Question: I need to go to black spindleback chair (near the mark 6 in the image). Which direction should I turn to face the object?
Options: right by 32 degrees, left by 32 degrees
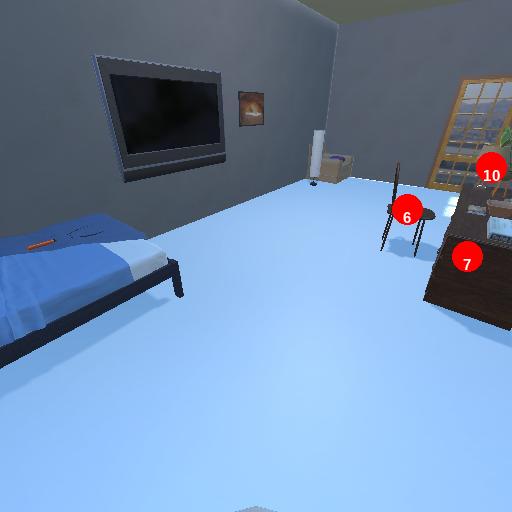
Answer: right by 32 degrees